Question: It seems that my "create" action isn't sending the information that I am entering in my "new" view. I have a route called
'''
localhost:3000/zips
'''
I have a view for the new page
'''
<h1>
Zip Code Eligibility <font color="green">Add Zip Code</font>
</h1>
<p>
To <span class="hi">ADD</span> a zip code from the local delivery service, please enter the 5 digit zip code (6 in Canada) and click submit.
</p>
<%= form_for @zip do |z| %>
<p><%= z.label :zip %> <%= z.text_field :zip %> |
<%= z.label :state %> <%= z.text_field :state %>
</p>
<p><%= z.submit "Add Zip Code" %></p>
<% end %>
'''
This is my zips_copntroller
'''
class ZipsController < ApplicationController
def index
@zips = Zip.all
end
def show
@zip = Zip.find(params[:id])
end
def new
@zip = Zip.new
end
def create
@zip = Zip.new(params[:post])
if @zip.save
redirect_to zips_path, :notice => "Zipcode was saved sucessfully"
else
render "new"
end
end
def edit
end
def update
end
def destroy
end
end
'''
Now when I enter "91202' and then 'CA' I click submit...it submits and redirects to the index view
'''
<h1>
Pick-up/Delivery Eligibility
</h1>
<h3>
Based on U.S. Zipcode, Canadian Postal Code
</h3>
<p class="el">
To find out if you qualify for 4over&#146;s local delivery service,
please enter your <nobr>U.S. 5 digit zip code, or</nobr> your
<nobr>Canadian 6 character Postal Code,</nobr> then click submit.
<h4>Current Eligible Zip Codes</h4>
<!-- Possible sample code for the display page when I get around to the search function -->
<% @zips.each do |zip| %>
<!--"link_to" creates a link...first param is what you want to "display"...the second parameter
is what you want to link to here it's a shortcut called "zip" (which passes the entrie POST and Rails will create the page with it's contents)
-->
<p><%= link_to zip.zip, zip %>|<%= zip.state %></p>
<hr />
<% end %>
<p><%= link_to "Add a New Zip", new_zip_path %></p>
'''
But it doesn't display the zip and state I have entered ... it displays this (image attached)

Here is the dump of the log...
'''
Started POST "/zips" for 192.168.188.50 at 2013-08-03 12:51:42 -0700
Processing by ZipsController#create as HTML
Parameters: {"utf8"=>"", "authenticity_token"=>"wP8eOqMzOjLfLZjmq62EXdO0C59fHyRk3C/Y4b+96mA=", "zip"=>{"zip"=>"91202", "state"=>"CA"}, "commit"=>"Add Zip Code"}
(0.3ms) BEGIN
SQL (0.7ms) INSERT INTO "zips" ("created_at", "updated_at") VALUES ($1, $2) RETURNING "id" [["created_at", Sat, 03 Aug 2013 19:51:42 UTC +00:00], ["updated_at", Sat, 03 Aug 2013 19:51:42 UTC +00:00]]
(2.6ms) COMMIT
Redirected to http://chrish.sbx.4over.com:3000/zips
Completed 302 Found in 8ms (ActiveRecord: 3.6ms)
Started GET "/zips" for 192.168.188.50 at 2013-08-03 12:51:42 -0700
Processing by ZipsController#index as HTML
Zip Load (0.5ms) SELECT "zips".* FROM "zips"
Rendered zips/index.html.erb within layouts/application (2.7ms)
Completed 200 OK in 8ms (Views: 6.5ms | ActiveRecord: 0.5ms)
Started GET "/assets/application.css?body=1" for 192.168.188.50 at 2013-08-03 12:51:42 -0700
Started GET "/assets/zips.css?body=1" for 192.168.188.50 at 2013-08-03 12:51:42 -0700
Started GET "/assets/jquery.js?body=1" for 192.168.188.50 at 2013-08-03 12:51:42 -0700
Started GET "/assets/zips.js?body=1" for 192.168.188.50 at 2013-08-03 12:51:42 -0700
Started GET "/assets/turbolinks.js?body=1" for 192.168.188.50 at 2013-08-03 12:51:42 -0700
Started GET "/assets/jquery_ujs.js?body=1" for 192.168.188.50 at 2013-08-03 12:51:42 -0700
Started GET "/assets/application.js?body=1" for 192.168.188.50 at 2013-08-03 12:51:42 -0700
'''
Any reason why the :post didn't send the POST information?
I am using Rails 4.0.0, and Ruby 1.9.3p448:
'''
[freedel@chrish.sbx.4over.com localdel]$ rails --version
Rails 4.0.0
[freedel@chrish.sbx.4over.com localdel]$ ruby --version
ruby 1.9.3p448 (2013-06-27 revision 41675) [x86_64-linux]
'''
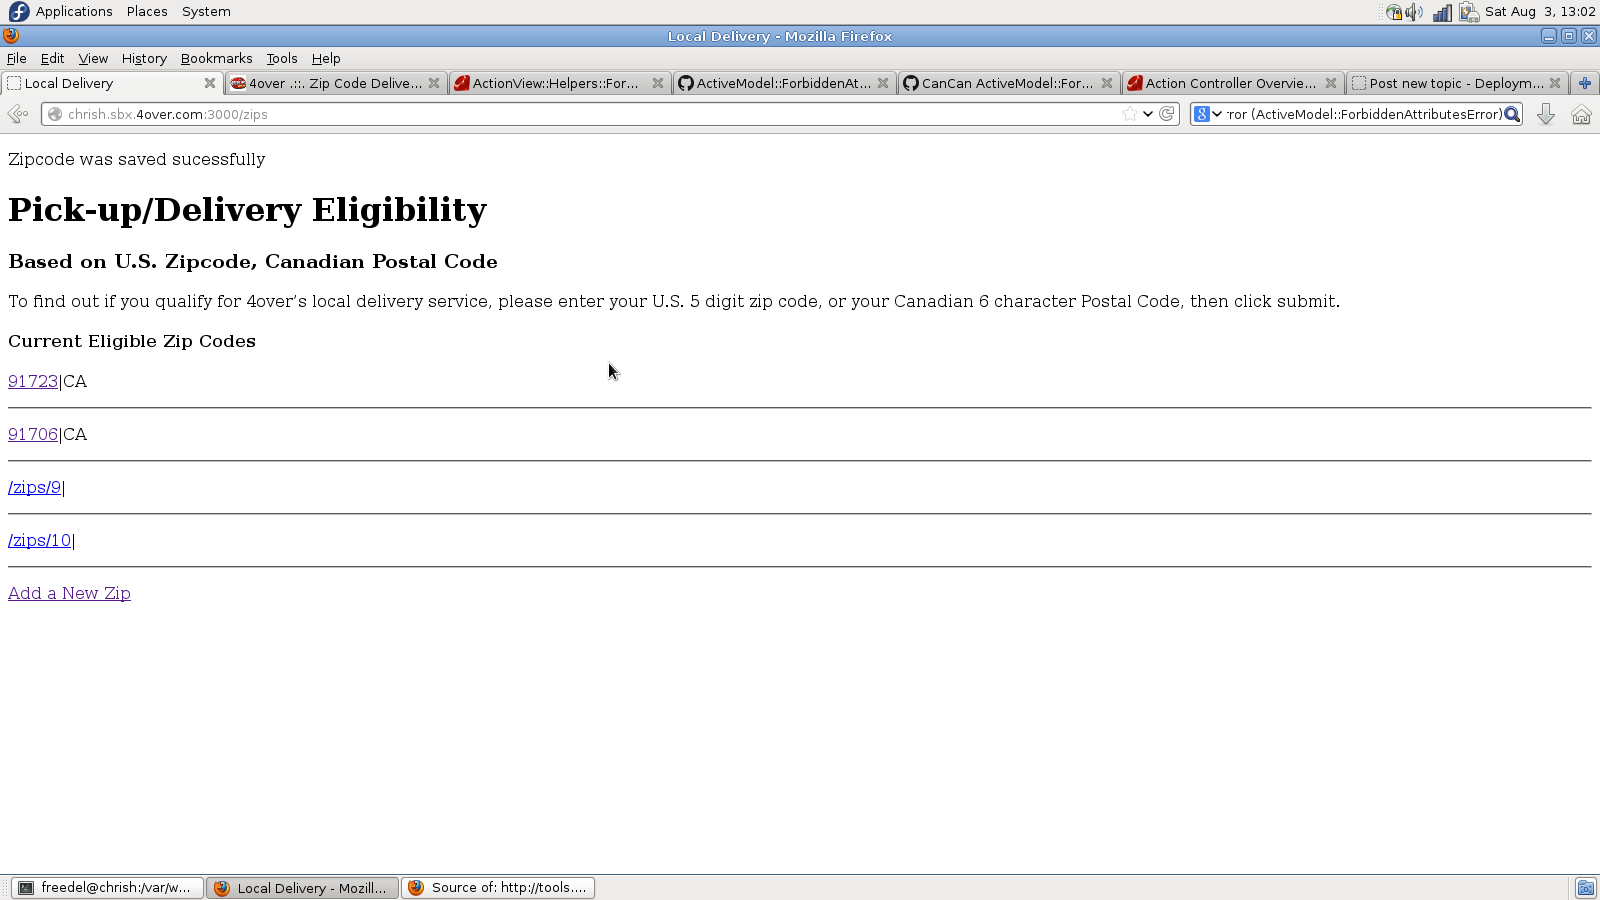
Answer: As log is saying, you will be able to receive form parameters as params[:zip]. So replace params[:post] to params[:zip].
And if you are using rails4, you will have to permit the parameters as you are mass assigning the attributes.
In your controller:
'''
def create
@zip = Zip.new(zip_params)
if @zip.save
redirect_to zips_path, :notice => "Zipcode was saved sucessfully"
else
render "new"
end
end
...
private
def zip_params
params.require(:zip).permit(:zip, :state)
end
'''